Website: lowes
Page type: cart
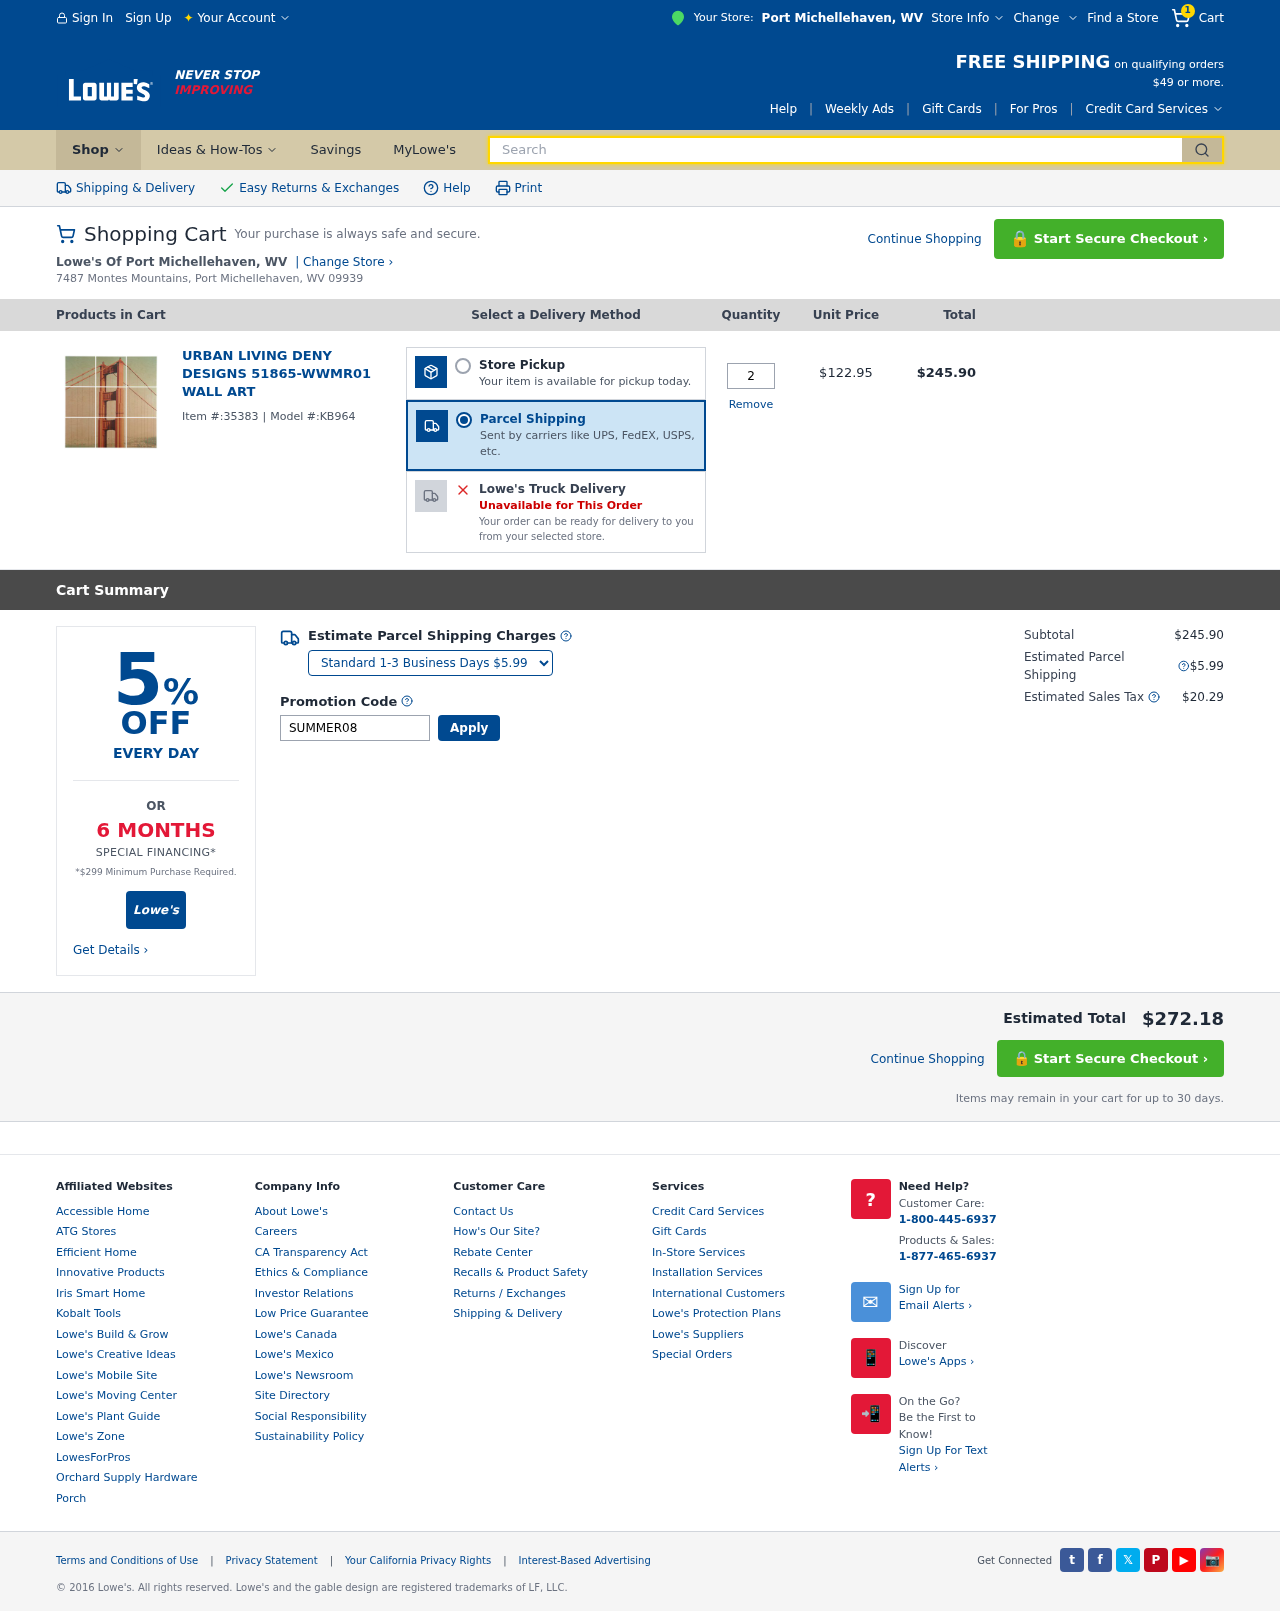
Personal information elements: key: PII_CITY
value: Port Michellehaven
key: PII_STATE_ABBR
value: WV
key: PII_STREET
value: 7487 Montes Mountains
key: PII_CITY_STATE_ZIP
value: Port Michellehaven, WV 09939
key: PII_PROMO_CODE
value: SUMMER08
Product elements: key: PRODUCT1_NAME
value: Urban Living Deny Designs 51865-wwmr01 Wall Art
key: PRODUCT1_PRICE
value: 122.95
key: PRODUCT1_QUANTITY
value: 2
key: PRODUCT1_ITEM_ID
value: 35383
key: PRODUCT1_MODEL_ID
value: KB964
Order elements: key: ORDER_NUM_ITEMS
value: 1
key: ORDER_ITEM_TOTAL
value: $245.90
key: ORDER_SUBTOTAL
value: $245.90
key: ORDER_SHIPPING_COST
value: $5.99
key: ORDER_TAX
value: $20.29
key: ORDER_TOTAL
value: $272.18
Search elements: key: HEADER_SEARCH
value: Search